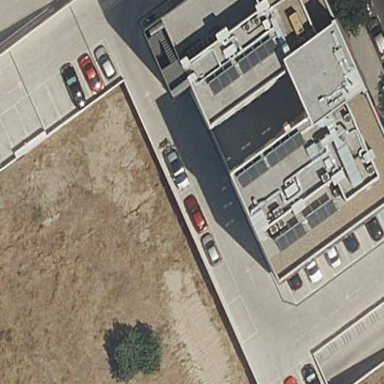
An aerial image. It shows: Hotel.